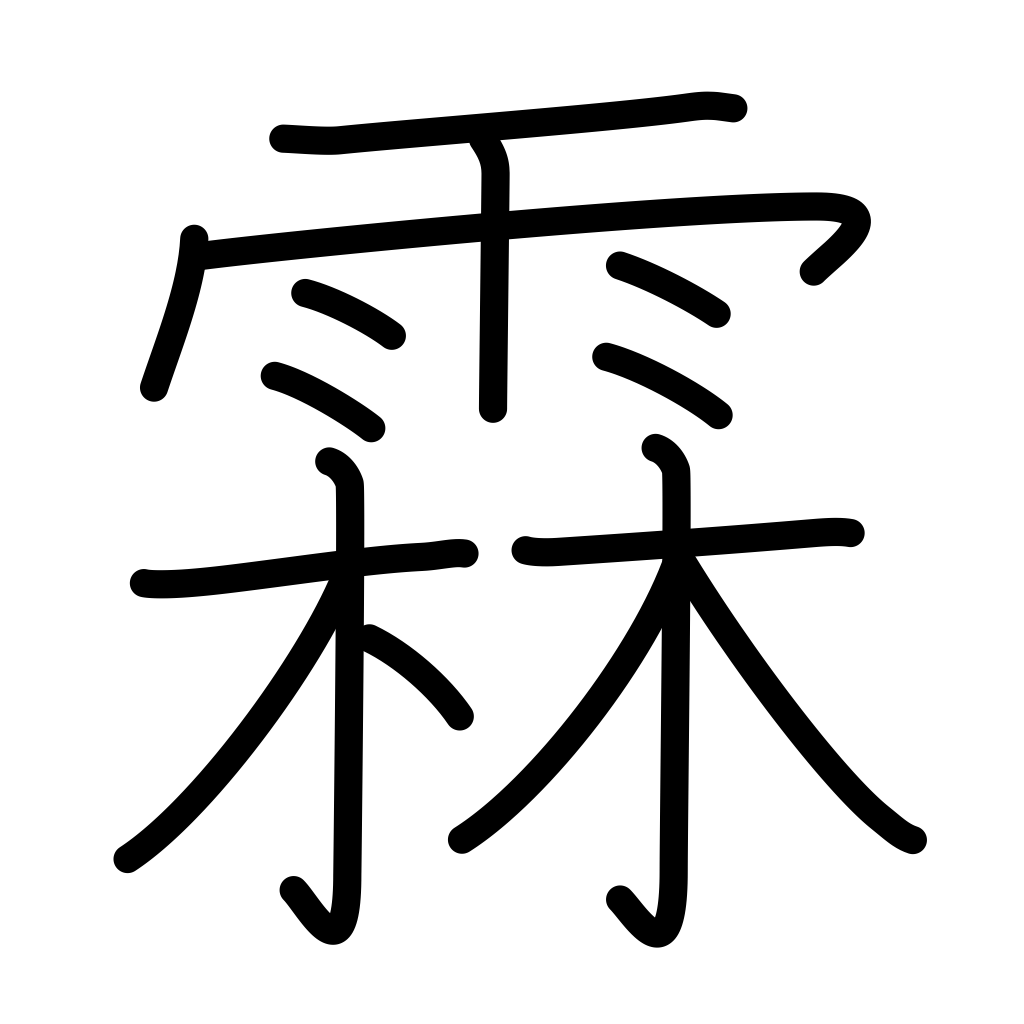
Meaning: long rainy spell